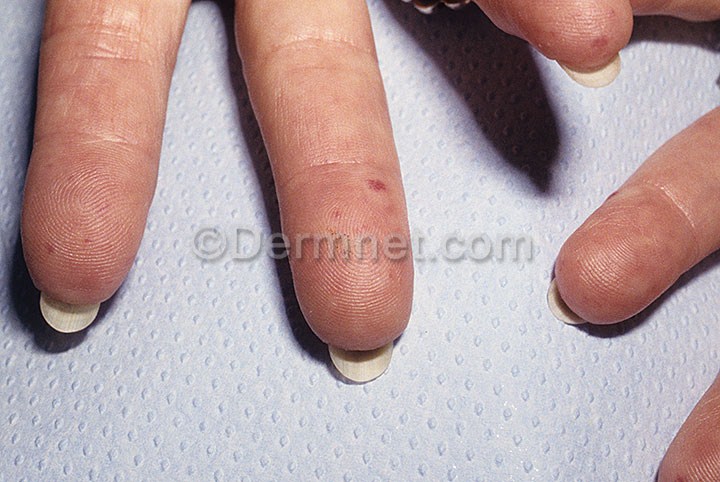
Disease: Lupus and other Connective Tissue diseases